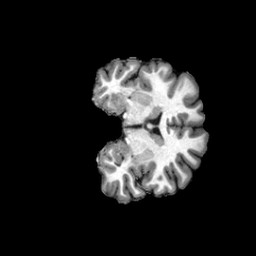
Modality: T1w
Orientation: coronal
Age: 19
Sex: female
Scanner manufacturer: siemens
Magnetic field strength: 3 T
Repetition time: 2.5 s
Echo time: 0.00222 s